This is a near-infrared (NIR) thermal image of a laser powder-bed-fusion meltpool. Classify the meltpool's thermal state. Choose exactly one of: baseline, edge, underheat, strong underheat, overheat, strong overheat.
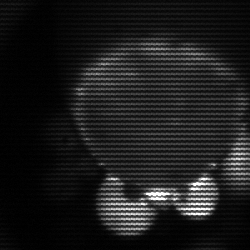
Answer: edge